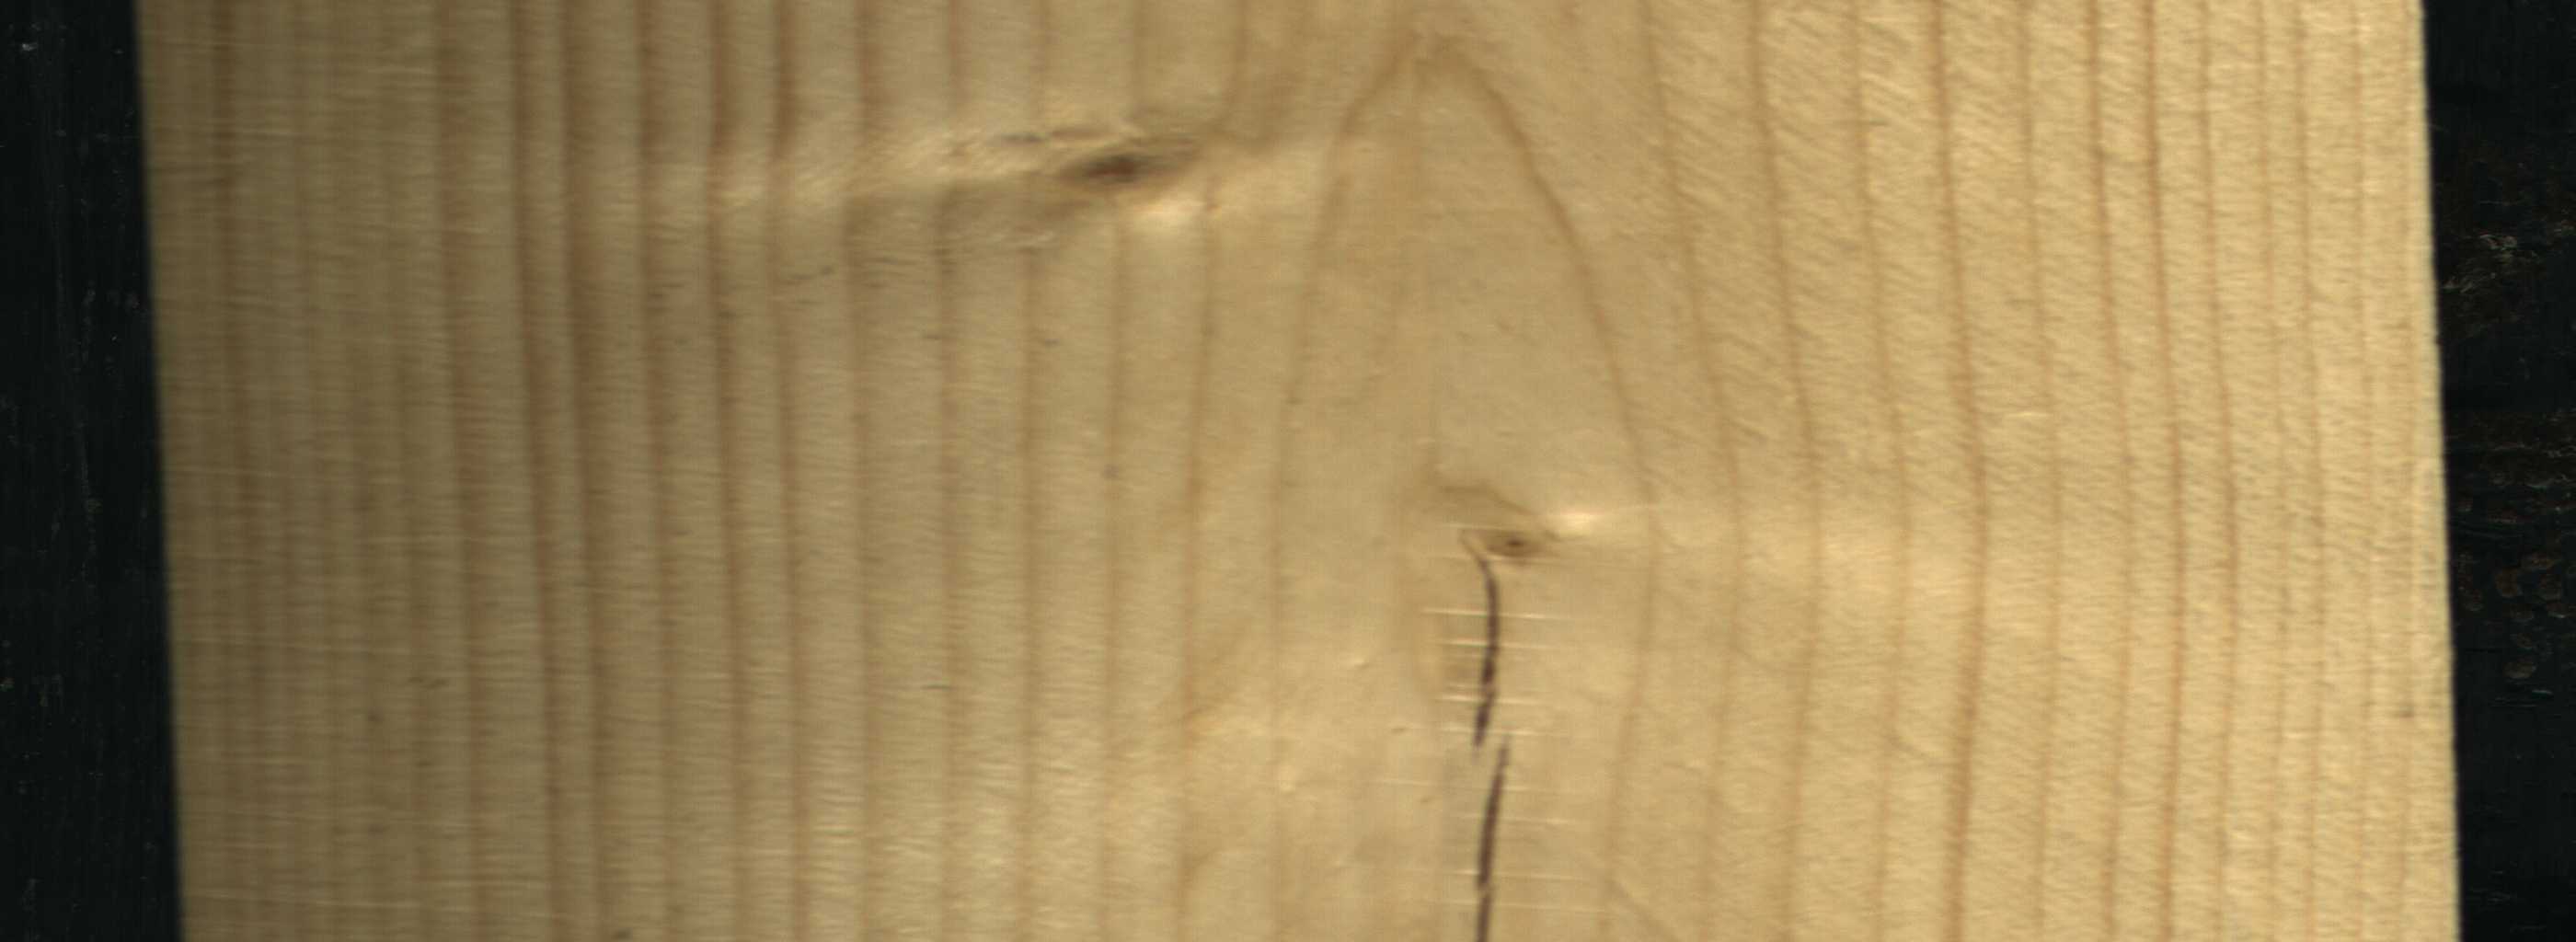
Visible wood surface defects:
Crack
Live_Knot
Live_Knot